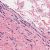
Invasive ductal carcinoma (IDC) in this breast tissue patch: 1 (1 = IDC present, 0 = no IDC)